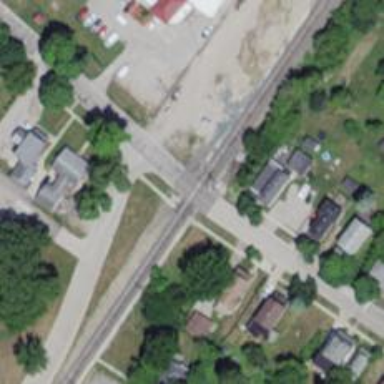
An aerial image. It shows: Level crossing along the railway.